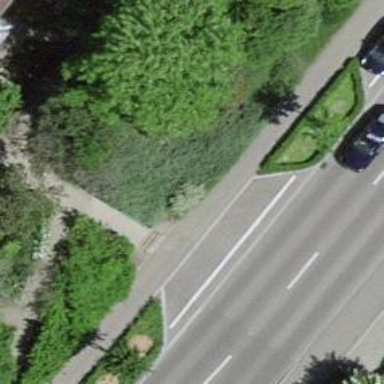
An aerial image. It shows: Cycle barrier.